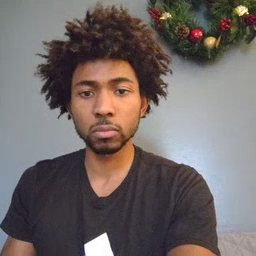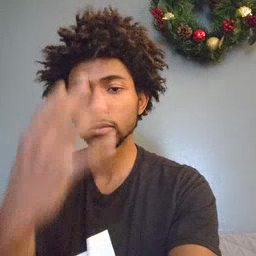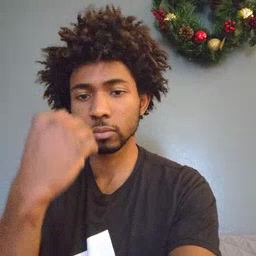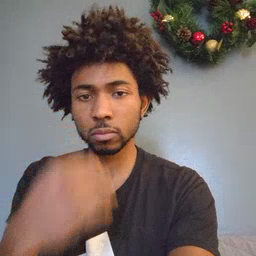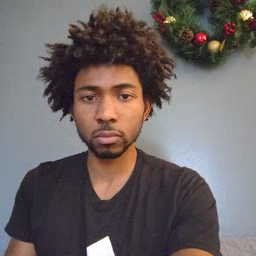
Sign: sleep